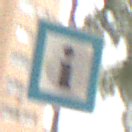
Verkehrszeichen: Informationsstelle
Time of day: MorningAfternoon
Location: Outdoor (Urban)
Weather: Overcast
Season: NotSpecified
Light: Natural